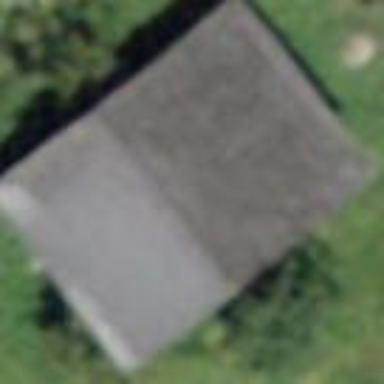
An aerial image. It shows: Simple and straightforward house.